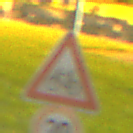
Verkehrszeichen: RadverkehrRechts
Zusatzzeichen unten: Geschwindigkeit20
Umgebung: Outdoor, Urban
Tageszeit: Night
Wetter: PartlyCloudy
Licht: Artificial
Jahreszeit: NotSpecified
Kontrast: HighContrast